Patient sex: M
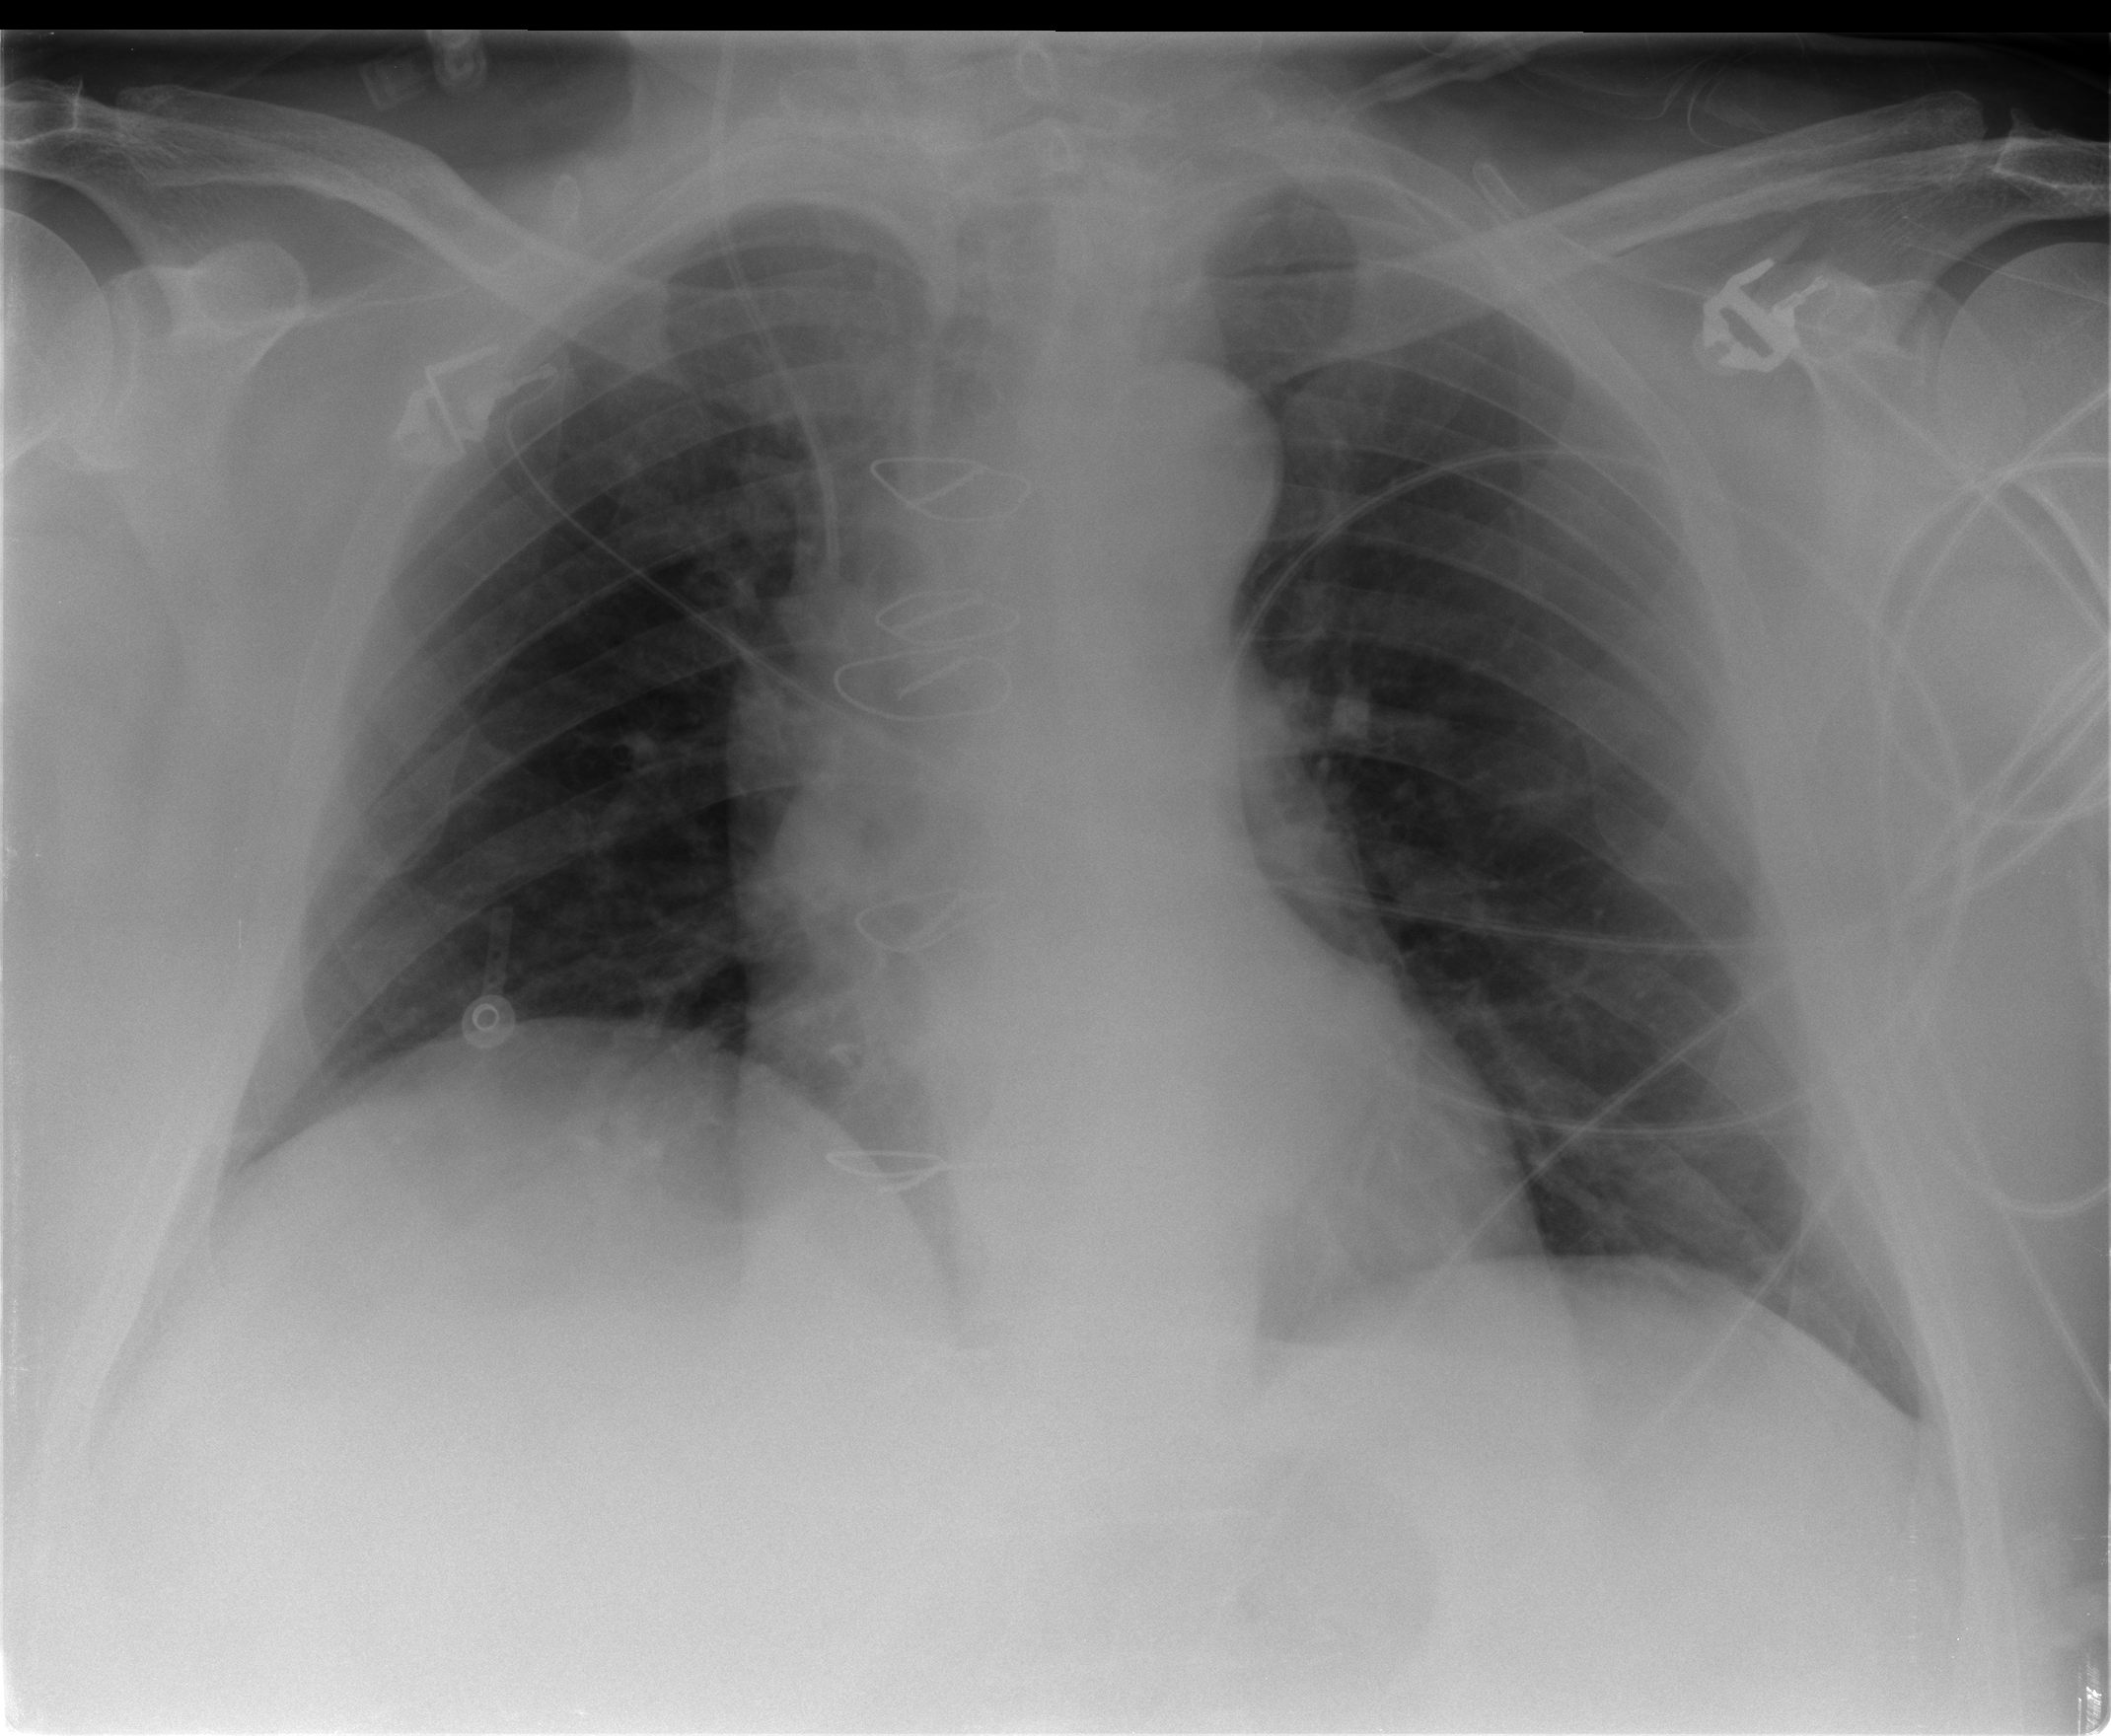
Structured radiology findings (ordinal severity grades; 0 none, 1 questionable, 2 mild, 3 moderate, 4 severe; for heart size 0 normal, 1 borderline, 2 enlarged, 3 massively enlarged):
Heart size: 0
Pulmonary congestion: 0
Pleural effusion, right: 0
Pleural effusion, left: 0
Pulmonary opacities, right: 0
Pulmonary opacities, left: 0
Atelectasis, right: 2
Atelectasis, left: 2